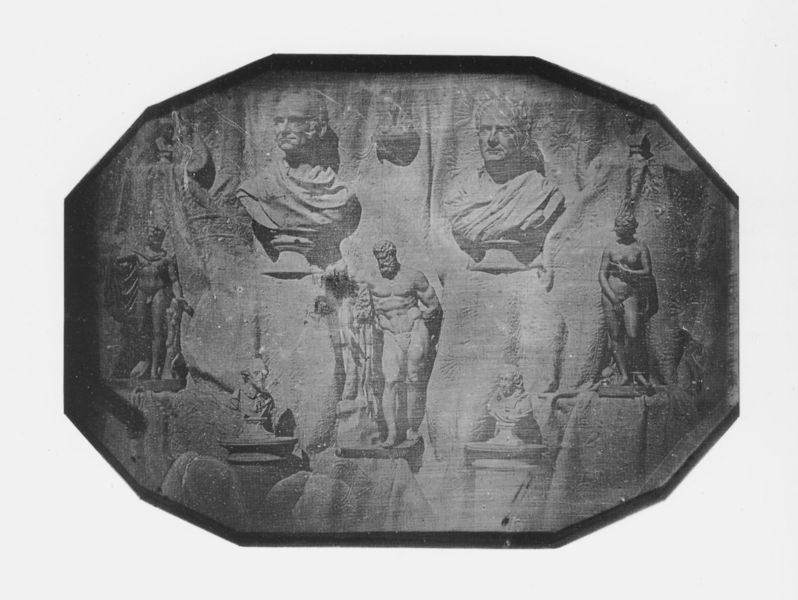
Titel: Nature morte
Künstler: Francois Gouraud
Institution: Boston, Museum of Fine Arts
Schlagwörter: akt, mann, nackt, frau, grau, männer, stein, figur, skulptur, statue, relief, grisaille, figuren, büste, podest, foto, fotografie, antike, rom, ausstellung, skulpturen, antik, sammlung, museum, büsten, reproduktion, herkules, apollo, relieff, polygon, cäsar, skulpur, dia, halbrelief, portraitbüste, kauiser